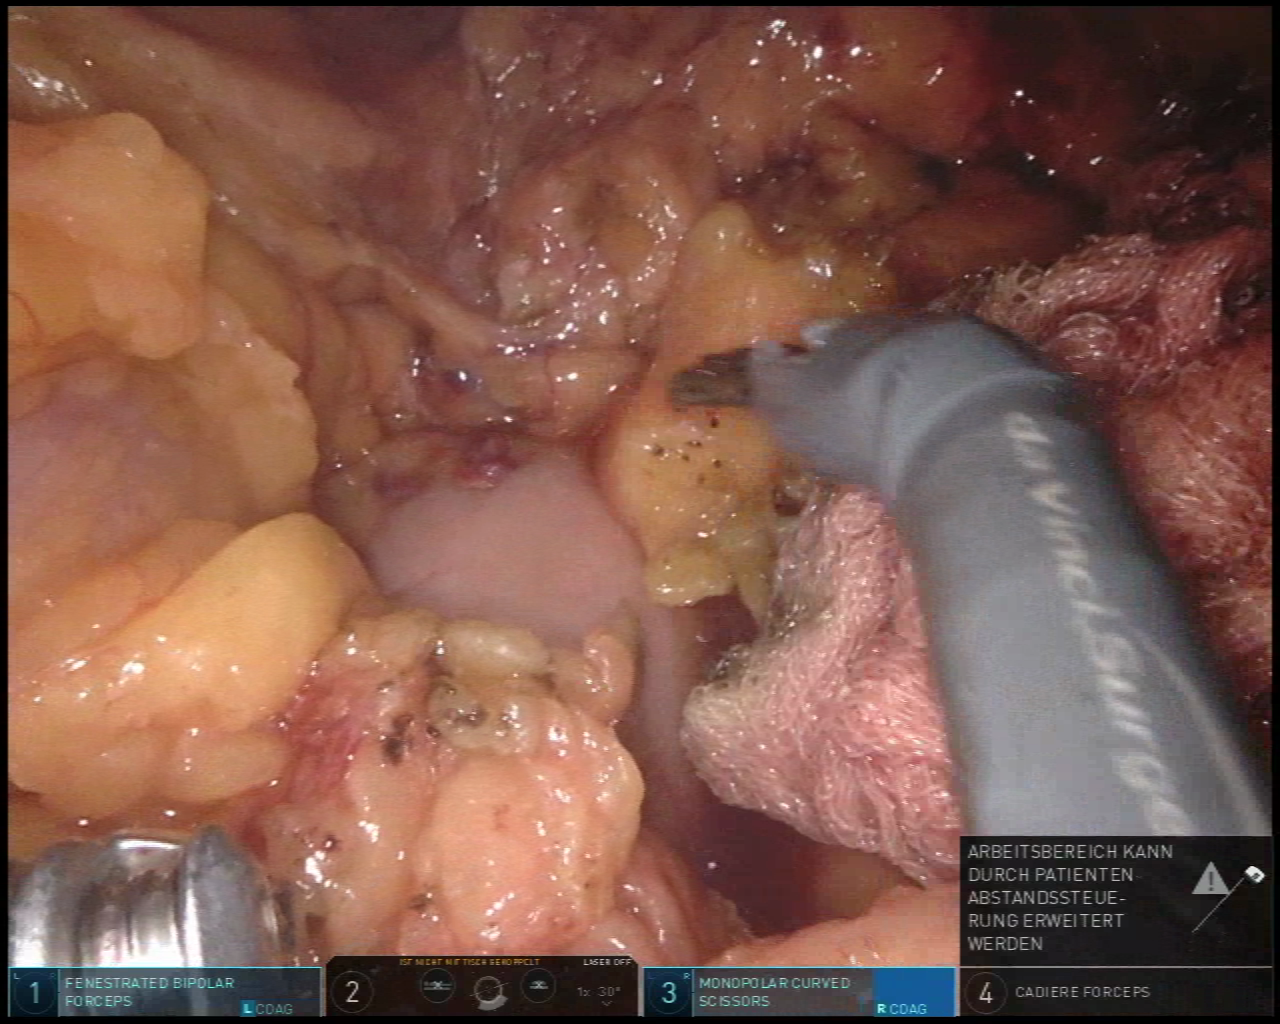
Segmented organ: stomach
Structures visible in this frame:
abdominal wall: no
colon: yes
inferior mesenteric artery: no
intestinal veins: no
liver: no
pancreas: no
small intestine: no
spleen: no
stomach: yes
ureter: no
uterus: no
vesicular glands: no